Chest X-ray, PA view. Patient: 42 years old, sex M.
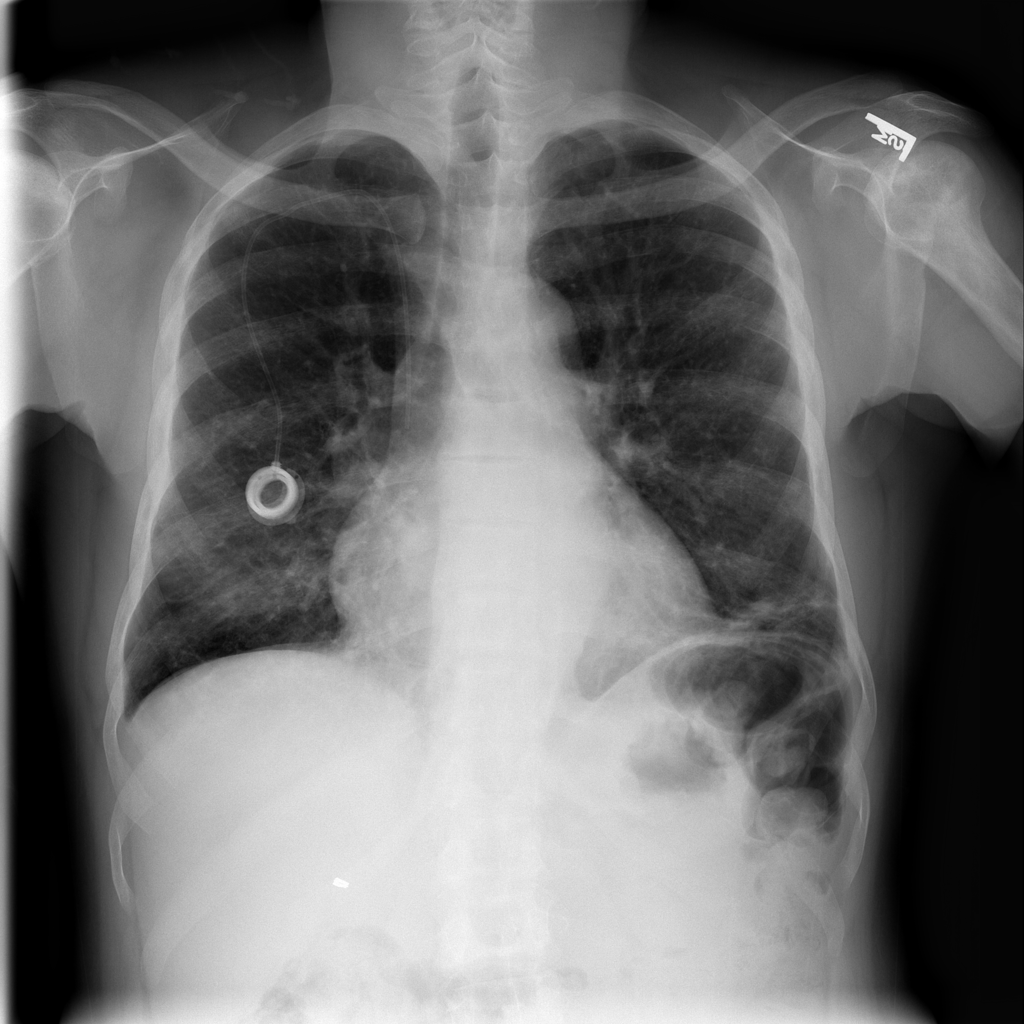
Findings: No Finding